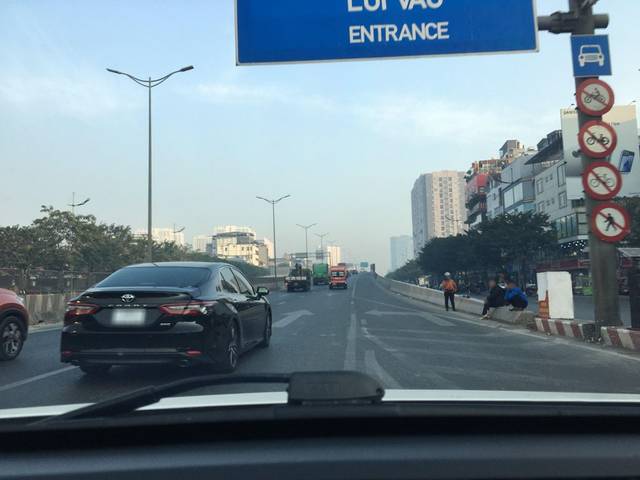
Region: Vietnam
Coordinates: 21.04, 105.781